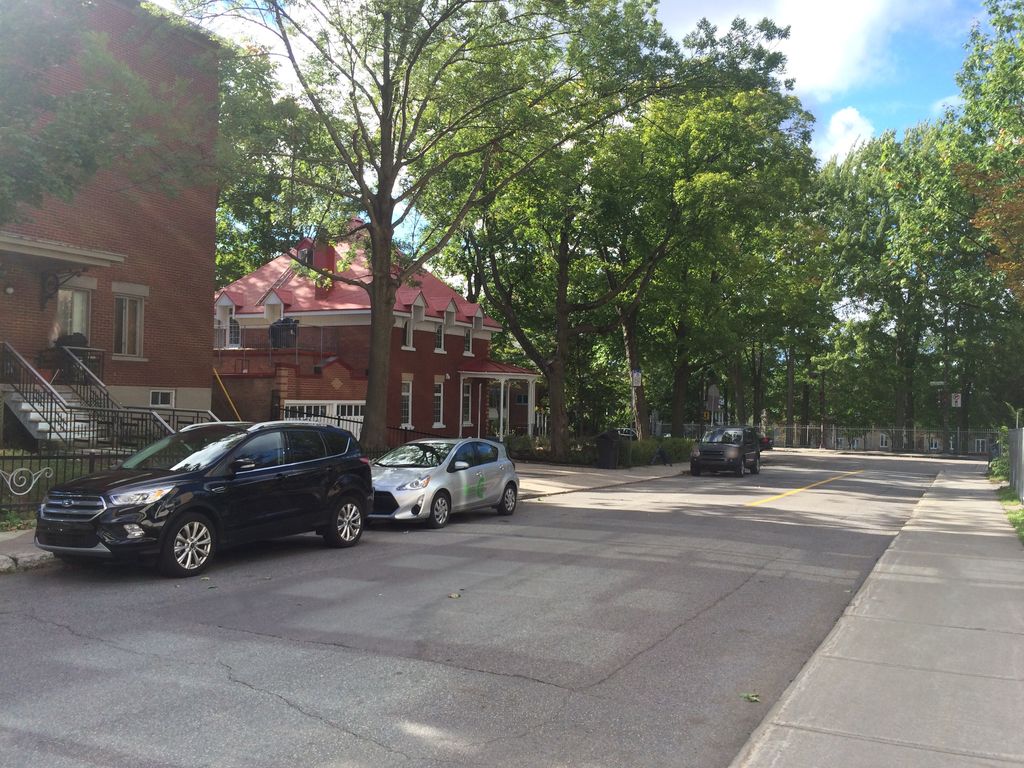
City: quebec_city